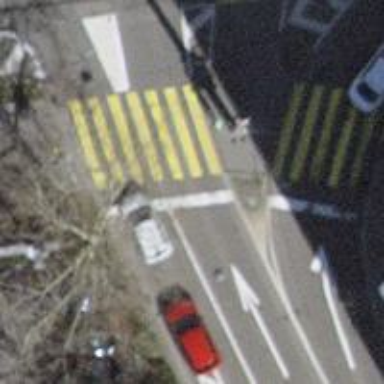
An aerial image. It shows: Road with traffic signals.